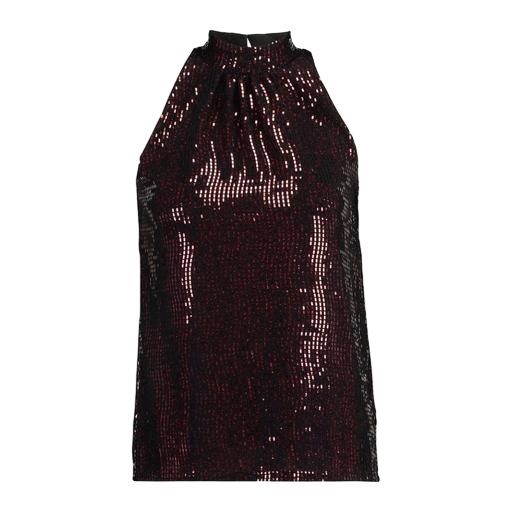
black sleeveless sequined top, red iridescent sequin cami top, black sequin cold shoulder cami top, white background